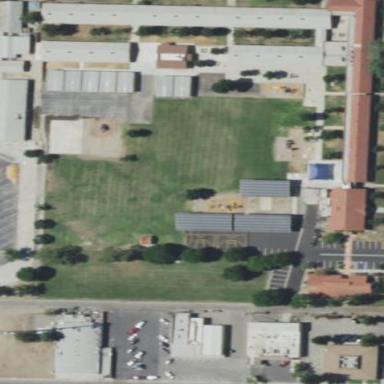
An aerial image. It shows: School.